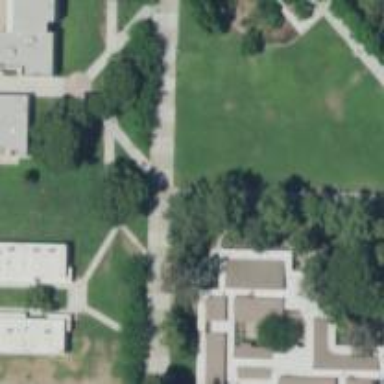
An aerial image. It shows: View of university building.